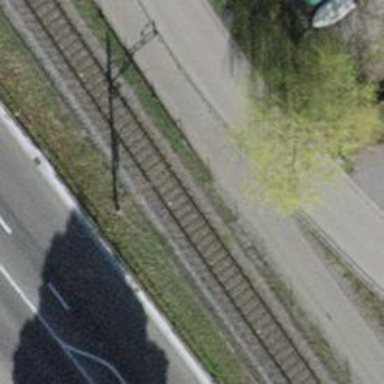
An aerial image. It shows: Railway milestone.